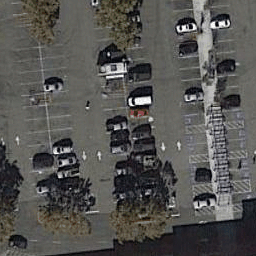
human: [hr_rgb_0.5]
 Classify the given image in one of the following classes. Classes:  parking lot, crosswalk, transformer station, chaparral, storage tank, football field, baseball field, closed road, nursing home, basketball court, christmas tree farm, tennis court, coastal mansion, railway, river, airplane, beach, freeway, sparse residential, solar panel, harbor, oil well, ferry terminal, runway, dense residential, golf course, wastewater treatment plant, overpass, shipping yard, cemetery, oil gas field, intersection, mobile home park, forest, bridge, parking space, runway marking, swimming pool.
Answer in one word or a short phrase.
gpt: parking lot